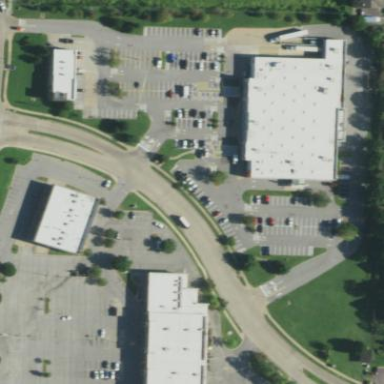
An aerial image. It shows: Retail area.